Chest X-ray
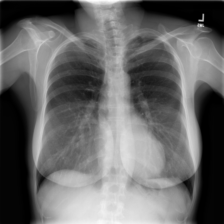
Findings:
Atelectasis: negative
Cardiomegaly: negative
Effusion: negative
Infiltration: negative
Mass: negative
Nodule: negative
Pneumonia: negative
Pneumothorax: negative
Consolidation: negative
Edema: negative
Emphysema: negative
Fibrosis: negative
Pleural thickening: negative
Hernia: negative